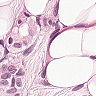
Metastatic tissue present: yes